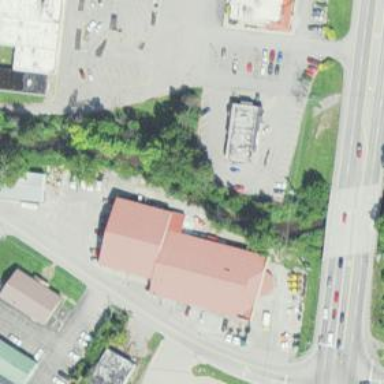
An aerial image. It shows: Healthcare clinic.